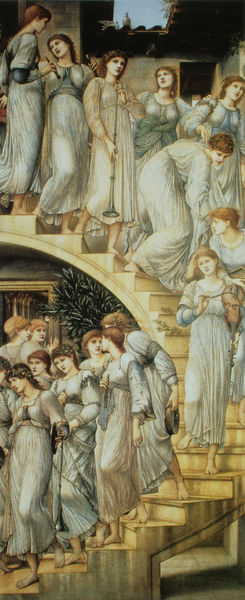
Titel: Die goldene Treppe
Künstler: Edward Burne-Jones
Standort: London
Institution: Tate Gallery
Schlagwörter: baum, blau, blätter, flügel, gemälde, gruppe, himmel, nackt, schatten, weiß, frauen, gelb, menschen, mädchen, ocker, ausschnitt, brust, femmes, fenster, frisur, frisuren, grau, hell, hut, kleid, kleider, licht, raum, blick, dach, dame, gebäude, gürtel, weg, ansammlung, beige, gespräch, architektur, blass, falten, taube, bildnis, gesten, instrument, busch, gehen, boden, gewand, haare, gewänder, klassizismus, instrumente, musik, orchester, pflanze, engel, brüste, füße, italien, zug, empore, figuren, leiter, treppe, blue, crowd, gefolge, kiss, men, people, robes, stair, stairs, steps, white, window, women, belt, dress, dresses, female, girls, gold, green, jugendstil, old, painting, robe, talk, weib, woman, yellow, detail, gris, jaune, marron, symbolisme, vert, musizieren, gown, palme, plant, staircase, stufe, stufen, nazarener, escalier, gang, treppenstufen, barfuß, viele, gewunden, blanc, musicien, reihe, halbrund, fragment, flöte, geige, maison, angels, classical, roman, schreiten, blanche, chambre, präraffaeliten, prozession, boy, feet, heilige, trompeten, fresko, laute, wendeltreppe, fanfare, femme, fenetre, posaune, expression, ombre, shadow, gün, arbre, ciel, cheveux, peinture, spirale, wendel, couronne, englisch, model, nymphes, allegorie, antique, toge, happy, love, marble, olivenbaum, steigen, bleu, procession, abstieg, unschuld, music, vierge, treppenaufgang, arc, trompete, classique, walk, stiegen, art, mouvement, arbres, clé, angles, legs, musikinstrumente, bare, violon, ange, anges, antiquité, räumlichkeit, rossetti, himmelsleiter, gowns, herab, jeune, jungfrauen, horn, horns, ligne, preraphaelite, arbuste, jardin, paradis, absteigen, flute, instruments, musicians, doré, plante, humans, plis, ursula, groupe, enfer, detaik, hinabsteigen, himmlische heerscharen, renaissance, hinab, rosetti, aneinanderreihung, angleterre, atrium, bandeau, burne jones, burnes jones, burns, colimacon, colimasson, corybantes, de vie, deesses, descente, desses, défilé, encens, escalier de vie, filles, folles, fra angelico, genälde, harmonie, helice, iconographie, jeunes, jeunesse, lyrisme, marche, marcher, marches, menades, musicalité, musique, olivier, pardais, pre raphaelites, processio, renaissanve, repetition, sages, trompette, tunique, vierges, zert, ölzweige, edward burne-jones, trumpet, trumpets, religion, biblique, courbe, dornröschen, miniature, déesse, beaute, catholique, musicienne, violin, trompe, musikerinnen, pieds nus, barefoot, dante gabriel rossetti, pipe, or, geide, stairway, maidens, laurier, gui, cortège, martyres, saintes, blanches, trompettes, couronnes, blonds, descending, pigeon, students, mythologique, burroughs, william, ascencion, guy, giui, jeunesse robe, bleus, trompet, musiciennes, étudiantes, archet, tambourin, ensemble, sique, alma-tadema, descender, desendant, herald, tunics, ressitti, preraphelite, communion, descendre, chants, contrapasto, staits, violle, walking down, rpbes